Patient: sex F, age 72
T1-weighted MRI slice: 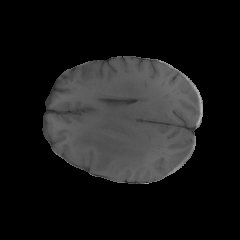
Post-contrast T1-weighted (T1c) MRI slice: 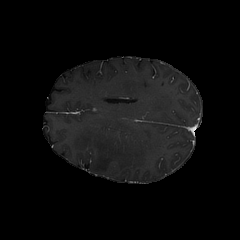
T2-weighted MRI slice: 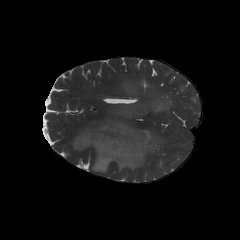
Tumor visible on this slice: yes
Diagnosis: Glioblastoma, IDH-wildtype
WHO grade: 4